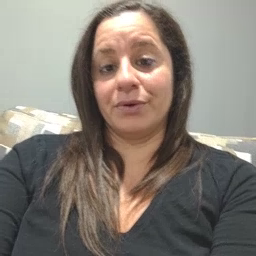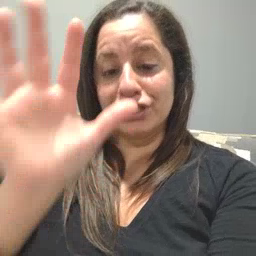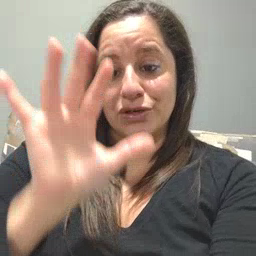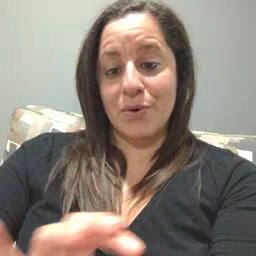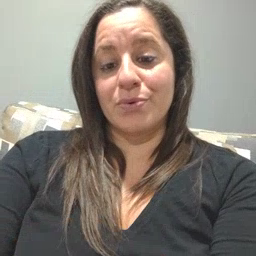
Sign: snow